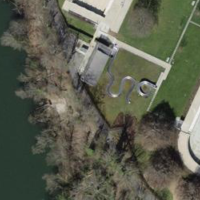
EUNIS habitat code: 53
Species observed at this site:
Fagus sylvatica
Acer campestre